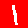
Digit: 1